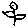
Label: flower